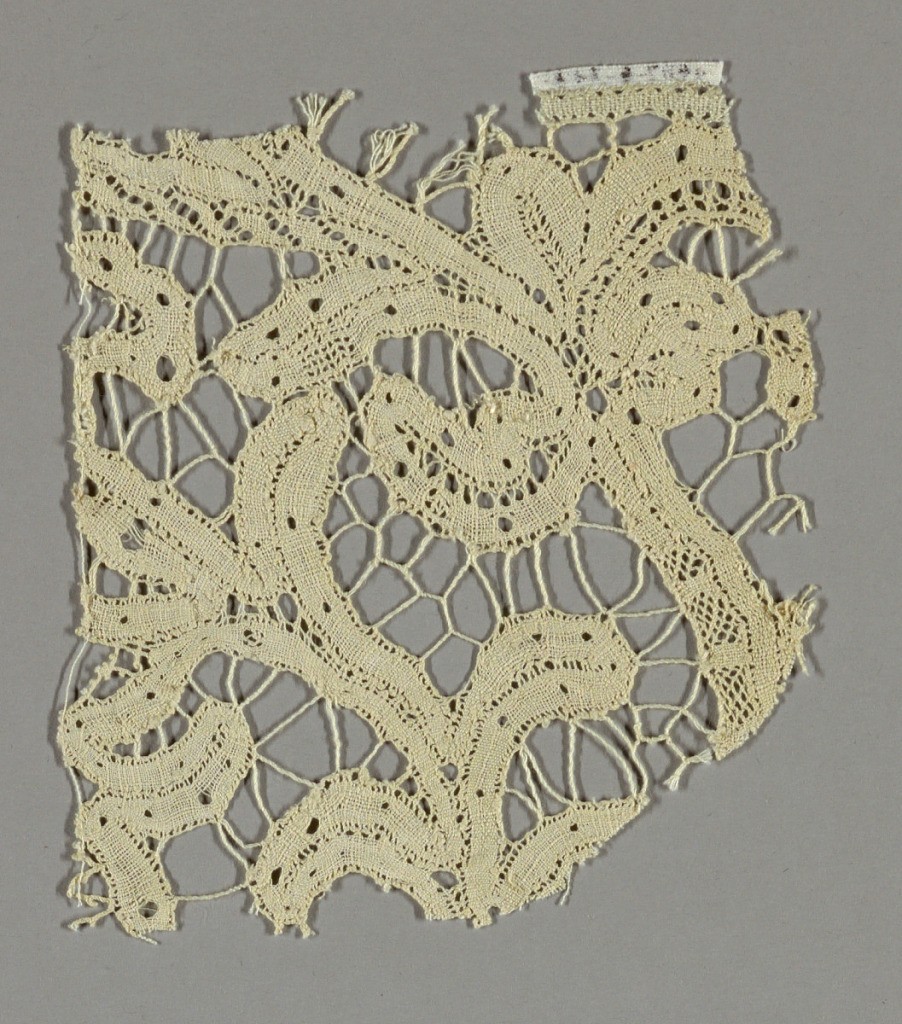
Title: Fragment
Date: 17th century
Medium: linen Technique: bobbin lace, discontinuous tape
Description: Fragment showing a large-scale open floral design.